Question: What is the best way to increment/decrement a byte in c++ while taking into consideration the overflow and underflow? For example, I have:
'''
char c = random byte;
c += 0xB;
'''
In case c <= 0xF4, this will work well, but any value above that would cause an overflow. Likewise, if it was c -= 0xB; and c < 0xB, an underflow would occur.
Let's say c = 0xFF, after the addition, will it be 0xA? Likewise with the underflow, if c = 0, will the result be 0xF5?
Also, for some odd, reasons, when I increase specific numbers, weird results occur. For example, if I increase 0x0 by 0xA, using the code:
'''
c = (c + 0xA) & 0xFF;
'''
the result is: 0x0D 0x0A and not just 0x0A... just as shown in the following image:

While all the rest of the bytes increase correctly.
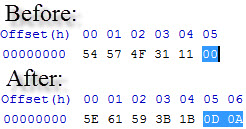
Answer: I can at least explain your results with '0x0 by 0xA': On Windows, a newline in text files is typically represented as '
' rather than '
' and the file I/O functions will helpfully make this translation for you. In this case you don't desire the conversion though so you could open the file in binary mode which will inhibit the automatic conversion.
As for handling overflow, if you are able to use 'unsigned char' instead of 'char', it's guaranteed to have well-defined modulo arithmetic for overflow and underflow.
If you need to handle signed over/under flow you're going to have to carefully code up all the logic you want.